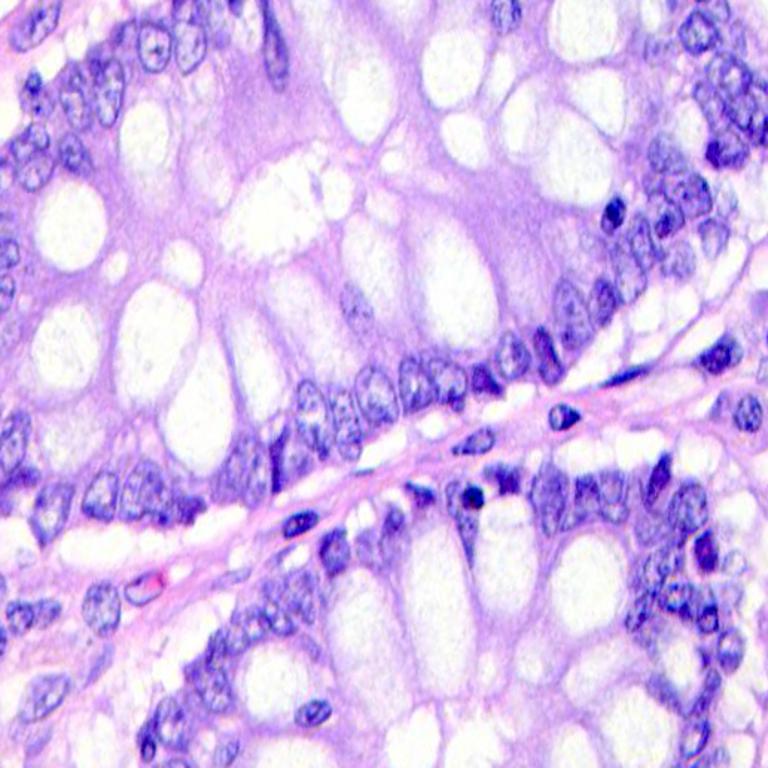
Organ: colon
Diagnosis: benign